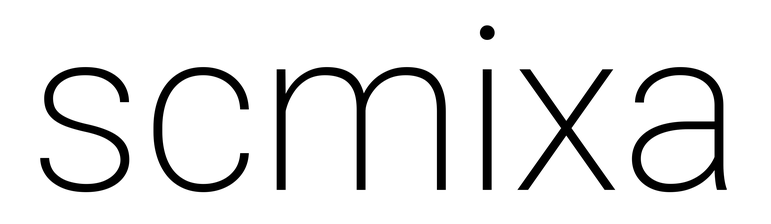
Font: Roboto_ExtraLight